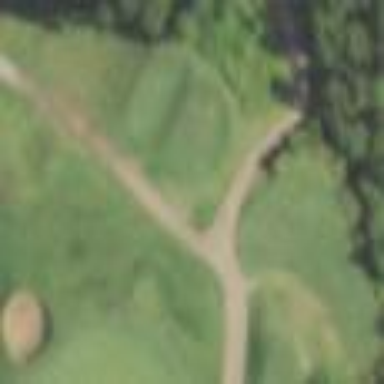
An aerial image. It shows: Golf rough area.